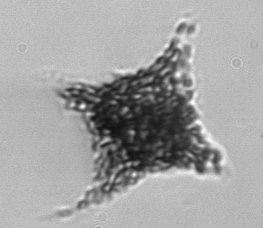
Label: Dictyocha